Question: What is offered?
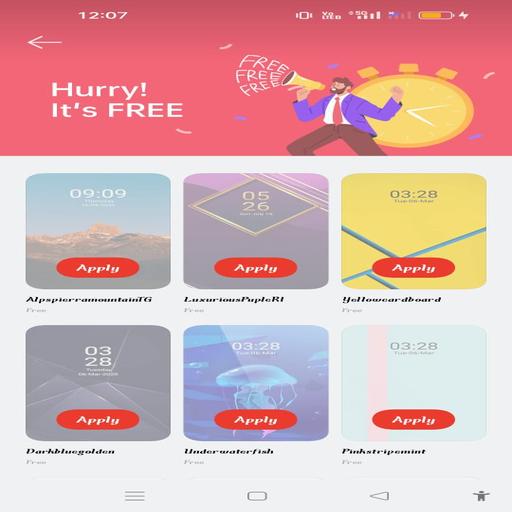
Answer: Free templates